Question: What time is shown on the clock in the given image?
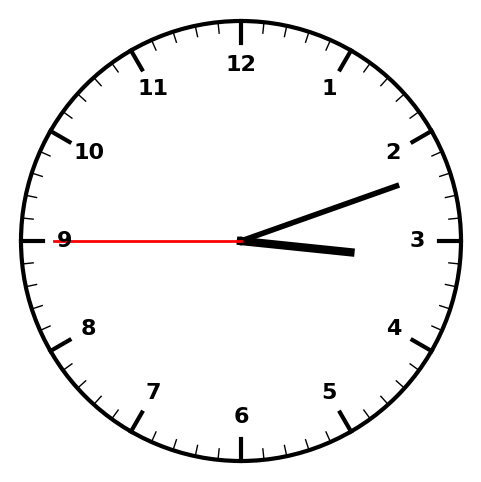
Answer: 03:11:45